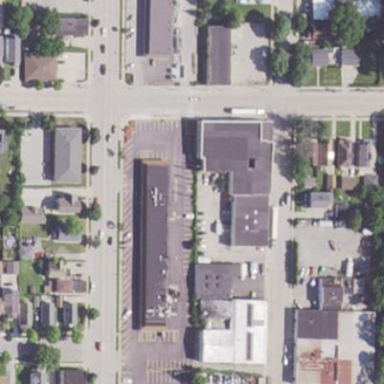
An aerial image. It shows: Commercial area.